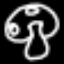
Label: mushroom